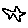
Label: star